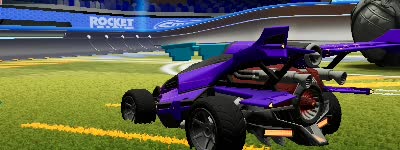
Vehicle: aftershock